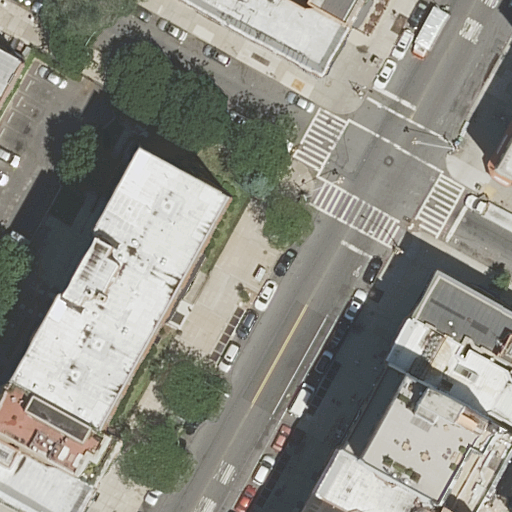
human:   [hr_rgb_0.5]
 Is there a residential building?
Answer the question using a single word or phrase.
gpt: yes

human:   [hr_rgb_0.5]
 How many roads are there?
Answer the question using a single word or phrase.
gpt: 2

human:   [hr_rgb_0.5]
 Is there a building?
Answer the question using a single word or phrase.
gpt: yes

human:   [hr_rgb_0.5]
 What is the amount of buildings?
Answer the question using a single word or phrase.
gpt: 12

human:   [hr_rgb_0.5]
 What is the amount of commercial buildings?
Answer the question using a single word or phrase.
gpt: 0

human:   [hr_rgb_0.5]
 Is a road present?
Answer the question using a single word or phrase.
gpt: yes

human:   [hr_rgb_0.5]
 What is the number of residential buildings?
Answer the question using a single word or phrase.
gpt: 12

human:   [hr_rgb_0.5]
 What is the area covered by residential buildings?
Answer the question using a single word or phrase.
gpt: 2993m2

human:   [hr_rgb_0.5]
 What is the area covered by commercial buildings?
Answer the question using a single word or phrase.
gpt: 0m2

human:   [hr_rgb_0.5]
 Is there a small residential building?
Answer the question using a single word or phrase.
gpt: yes

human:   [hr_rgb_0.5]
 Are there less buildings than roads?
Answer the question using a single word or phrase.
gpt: no

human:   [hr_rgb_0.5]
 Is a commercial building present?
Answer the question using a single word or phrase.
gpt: no

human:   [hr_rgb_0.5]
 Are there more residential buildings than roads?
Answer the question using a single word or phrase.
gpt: yes

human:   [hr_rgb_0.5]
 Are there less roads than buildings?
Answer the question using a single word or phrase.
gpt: yes

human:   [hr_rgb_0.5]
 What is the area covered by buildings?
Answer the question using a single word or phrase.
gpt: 2993m2

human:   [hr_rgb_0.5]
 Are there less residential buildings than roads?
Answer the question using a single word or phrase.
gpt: no

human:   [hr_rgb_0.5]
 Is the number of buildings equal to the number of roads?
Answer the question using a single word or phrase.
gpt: no

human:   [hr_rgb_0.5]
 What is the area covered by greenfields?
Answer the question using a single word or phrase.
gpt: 0m2

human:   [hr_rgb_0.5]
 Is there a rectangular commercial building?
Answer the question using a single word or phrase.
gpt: no

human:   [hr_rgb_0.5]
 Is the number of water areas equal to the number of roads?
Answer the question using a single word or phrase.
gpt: no

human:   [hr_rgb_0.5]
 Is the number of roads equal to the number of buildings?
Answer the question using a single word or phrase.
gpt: no

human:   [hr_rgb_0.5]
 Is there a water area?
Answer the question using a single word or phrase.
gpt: no

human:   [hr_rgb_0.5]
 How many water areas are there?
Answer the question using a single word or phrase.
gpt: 0

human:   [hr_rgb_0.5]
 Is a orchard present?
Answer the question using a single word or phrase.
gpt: no

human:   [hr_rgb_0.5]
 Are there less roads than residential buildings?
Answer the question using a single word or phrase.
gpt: yes

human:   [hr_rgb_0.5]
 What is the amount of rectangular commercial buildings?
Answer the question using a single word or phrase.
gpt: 0

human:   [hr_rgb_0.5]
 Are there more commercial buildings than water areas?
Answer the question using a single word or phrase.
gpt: no

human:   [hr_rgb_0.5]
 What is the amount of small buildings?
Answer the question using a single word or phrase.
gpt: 4

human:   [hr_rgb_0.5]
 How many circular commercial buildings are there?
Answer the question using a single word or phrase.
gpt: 0

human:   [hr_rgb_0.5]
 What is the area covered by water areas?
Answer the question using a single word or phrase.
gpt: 0m2

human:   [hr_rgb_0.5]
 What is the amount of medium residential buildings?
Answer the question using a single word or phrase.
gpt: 6

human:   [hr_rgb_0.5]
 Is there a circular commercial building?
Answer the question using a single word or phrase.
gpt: no

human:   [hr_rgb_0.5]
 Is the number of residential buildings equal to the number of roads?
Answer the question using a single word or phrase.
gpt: no

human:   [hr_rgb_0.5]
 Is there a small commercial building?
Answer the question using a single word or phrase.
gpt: no

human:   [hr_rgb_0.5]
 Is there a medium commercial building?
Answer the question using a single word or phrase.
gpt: no

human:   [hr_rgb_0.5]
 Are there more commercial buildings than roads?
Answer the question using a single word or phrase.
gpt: no

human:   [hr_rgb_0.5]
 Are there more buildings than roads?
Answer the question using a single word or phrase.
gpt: yes

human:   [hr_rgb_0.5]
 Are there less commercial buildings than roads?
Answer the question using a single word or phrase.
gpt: yes

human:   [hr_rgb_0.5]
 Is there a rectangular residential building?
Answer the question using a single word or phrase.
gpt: yes

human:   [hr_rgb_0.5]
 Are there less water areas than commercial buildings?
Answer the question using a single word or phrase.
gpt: no

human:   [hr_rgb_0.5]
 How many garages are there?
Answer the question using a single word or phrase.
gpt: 0

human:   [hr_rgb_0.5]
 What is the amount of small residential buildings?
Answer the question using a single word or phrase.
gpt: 4

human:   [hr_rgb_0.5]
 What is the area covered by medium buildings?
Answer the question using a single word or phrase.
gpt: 1222m2

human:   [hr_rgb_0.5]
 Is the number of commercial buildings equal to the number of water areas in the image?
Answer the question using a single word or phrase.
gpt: yes

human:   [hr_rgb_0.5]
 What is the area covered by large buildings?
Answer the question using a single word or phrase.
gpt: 1697m2

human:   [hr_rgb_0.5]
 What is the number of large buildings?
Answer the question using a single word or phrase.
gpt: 2

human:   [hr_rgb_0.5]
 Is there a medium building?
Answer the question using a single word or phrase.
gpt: yes

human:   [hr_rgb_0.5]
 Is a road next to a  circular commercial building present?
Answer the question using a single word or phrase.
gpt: no

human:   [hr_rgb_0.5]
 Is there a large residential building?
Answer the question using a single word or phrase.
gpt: yes

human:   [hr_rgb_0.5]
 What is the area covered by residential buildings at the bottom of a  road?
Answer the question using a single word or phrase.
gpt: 2705m2

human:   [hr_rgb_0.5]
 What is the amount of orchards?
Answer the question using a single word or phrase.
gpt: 0

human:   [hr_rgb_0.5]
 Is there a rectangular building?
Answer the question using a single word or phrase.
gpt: yes

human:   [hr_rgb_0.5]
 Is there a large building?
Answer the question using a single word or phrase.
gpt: yes

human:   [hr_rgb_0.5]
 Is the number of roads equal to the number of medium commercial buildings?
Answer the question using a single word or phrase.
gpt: no

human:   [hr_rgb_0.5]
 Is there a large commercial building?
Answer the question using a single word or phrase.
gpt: no

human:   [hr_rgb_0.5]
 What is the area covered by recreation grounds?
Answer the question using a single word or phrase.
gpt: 0m2

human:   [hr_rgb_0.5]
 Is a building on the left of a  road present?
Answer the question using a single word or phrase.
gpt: yes

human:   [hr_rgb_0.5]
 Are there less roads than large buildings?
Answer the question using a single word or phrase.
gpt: no

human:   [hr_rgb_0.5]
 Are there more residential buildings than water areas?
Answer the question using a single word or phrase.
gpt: yes

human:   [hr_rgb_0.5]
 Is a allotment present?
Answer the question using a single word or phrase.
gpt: no

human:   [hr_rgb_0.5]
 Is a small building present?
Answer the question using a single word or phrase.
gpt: yes

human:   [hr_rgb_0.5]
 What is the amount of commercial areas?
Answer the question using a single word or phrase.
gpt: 0

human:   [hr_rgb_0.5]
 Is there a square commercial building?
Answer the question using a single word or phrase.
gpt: no

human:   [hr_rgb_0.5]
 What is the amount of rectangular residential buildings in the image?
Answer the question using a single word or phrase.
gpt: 6